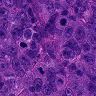
Metastatic tissue present: yes